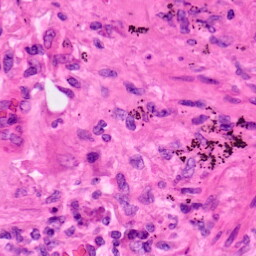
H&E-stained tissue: Lung